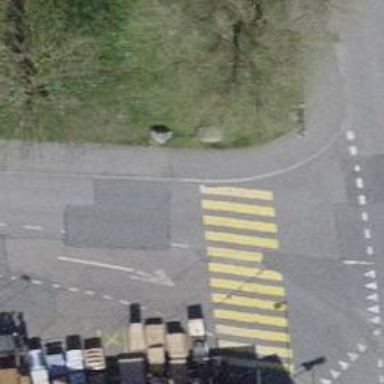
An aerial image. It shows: Kerb serving as barrier.